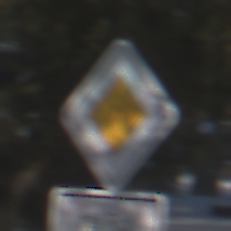
Verkehrszeichen: Vorfahrtsstrasse
Zusatzzeichen unten: HinweisDurchVerbaleAngabe5
Umgebung: Outdoor, Special
Tageszeit: MorningAfternoon
Wetter: Clear
Licht: Natural
Jahreszeit: Winter
Kontrast: HighContrast